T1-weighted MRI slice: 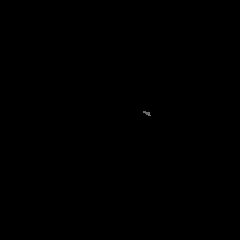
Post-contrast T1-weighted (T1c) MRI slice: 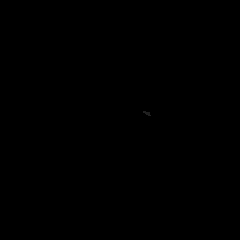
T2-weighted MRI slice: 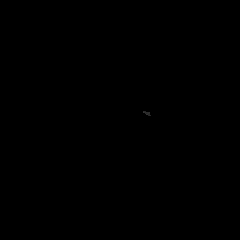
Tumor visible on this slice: no